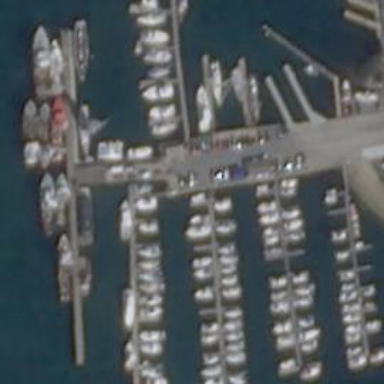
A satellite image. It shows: Man-made pier.